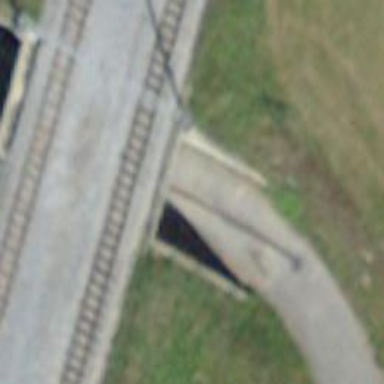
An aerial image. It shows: Asphalt track passing through grade 2 tunnel.